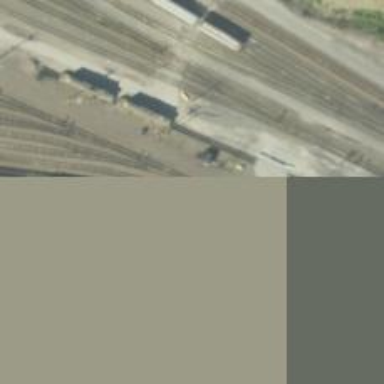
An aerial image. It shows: Railway yard used for servicing trains.